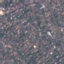
Land use / land cover class: Residential